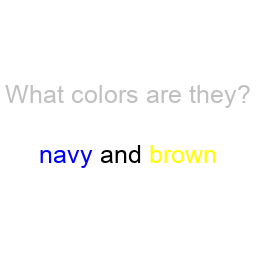
Color: blue, yellow
Color name shown: navy, brown
Background color: white
Question text color: silver